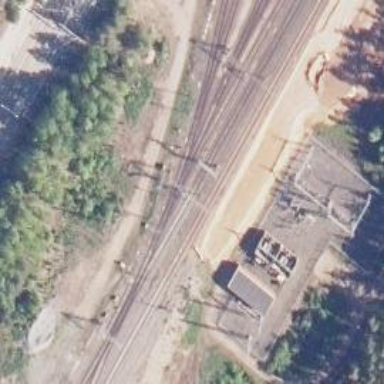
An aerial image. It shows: Electrified rail siding with contact line.